Question: I have implemented iCarousel's this methods as,
It is getting stick at beginning and after seconds it allows me to scroll. And also i don't want the images to be overlapped while scrolling i want them all to be having equal distance between each item.
What is wrong in this code? or i am missing anything?
'''
-(void)addiCarousel
{
carousel.frame = CGRectMake(324, 50, 375, 195);
[self.view addSubview:carousel];
self.items = [[NSMutableArray alloc] initWithObjects:@"1.jpg",@"2.jpg",@"3.jpg",@"4.jpg",@"5.jpg", nil];
carousel.type = iCarouselTypeCoverFlow2;
[carousel reloadData];
}
- (NSUInteger)numberOfItemsInCarousel:(iCarousel *)carousel
{
return [items count];
}
- (BOOL)carouselShouldWrap:(iCarousel *)carousel
{
return NO;
}
- (UIView *)carousel:(iCarousel *)carousel viewForItemAtIndex:(NSUInteger)index reusingView:(UIView *)view
{
// if (view == nil)
// {
view = [[[UIImageView alloc] initWithFrame:CGRectMake(649, 50, 375 , 195)] autorelease];
view.contentMode = UIViewContentModeCenter;
view.layer.borderWidth = 8.0f;
view.layer.borderColor = [[UIColor blackColor] CGColor];
view.contentMode = UIViewContentModeScaleToFill;
// }
((UIImageView *)view).image = [UIImage imageNamed:[self.items objectAtIndex:index]];
NSLog(@"index : %d",index);
NSLog(@"%@",[self.items objectAtIndex:index]);
return view;
}
'''
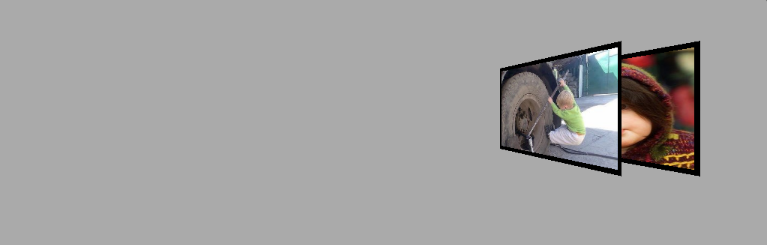
Answer: After adding below code it stop getting stick and gave smooth scrolling
It was missing,
'''
- (CATransform3D)carousel:(iCarousel *)_carousel transformForItemView:(UIView *)view withOffset:(CGFloat)offset
{
//implement 'flip3D' style carousel
//set opacity based on distance from camera
view.alpha = 1.0 - fminf(fmaxf(offset, 0.0), 1.0);
//do 3d transform
CATransform3D transform = CATransform3DIdentity;
transform.m34 = carousel.perspective;
transform = CATransform3DRotate(transform, M_PI / 8.0, 0, 1.0, 0);
return CATransform3DTranslate(transform, 0.0, 0.0, offset * carousel.itemWidth);
}
'''
along with 'carousel.clipsToBounds = YES;'
Might help others.